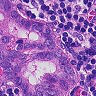
Metastatic tissue present: yes